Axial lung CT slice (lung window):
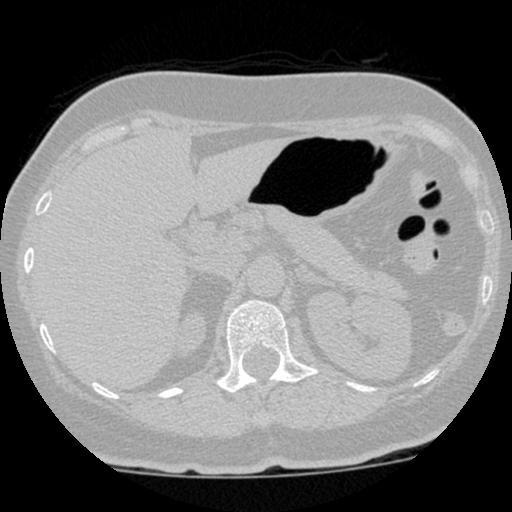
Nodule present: no